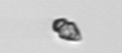
Label: Heterocapsa_rotundata